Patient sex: M
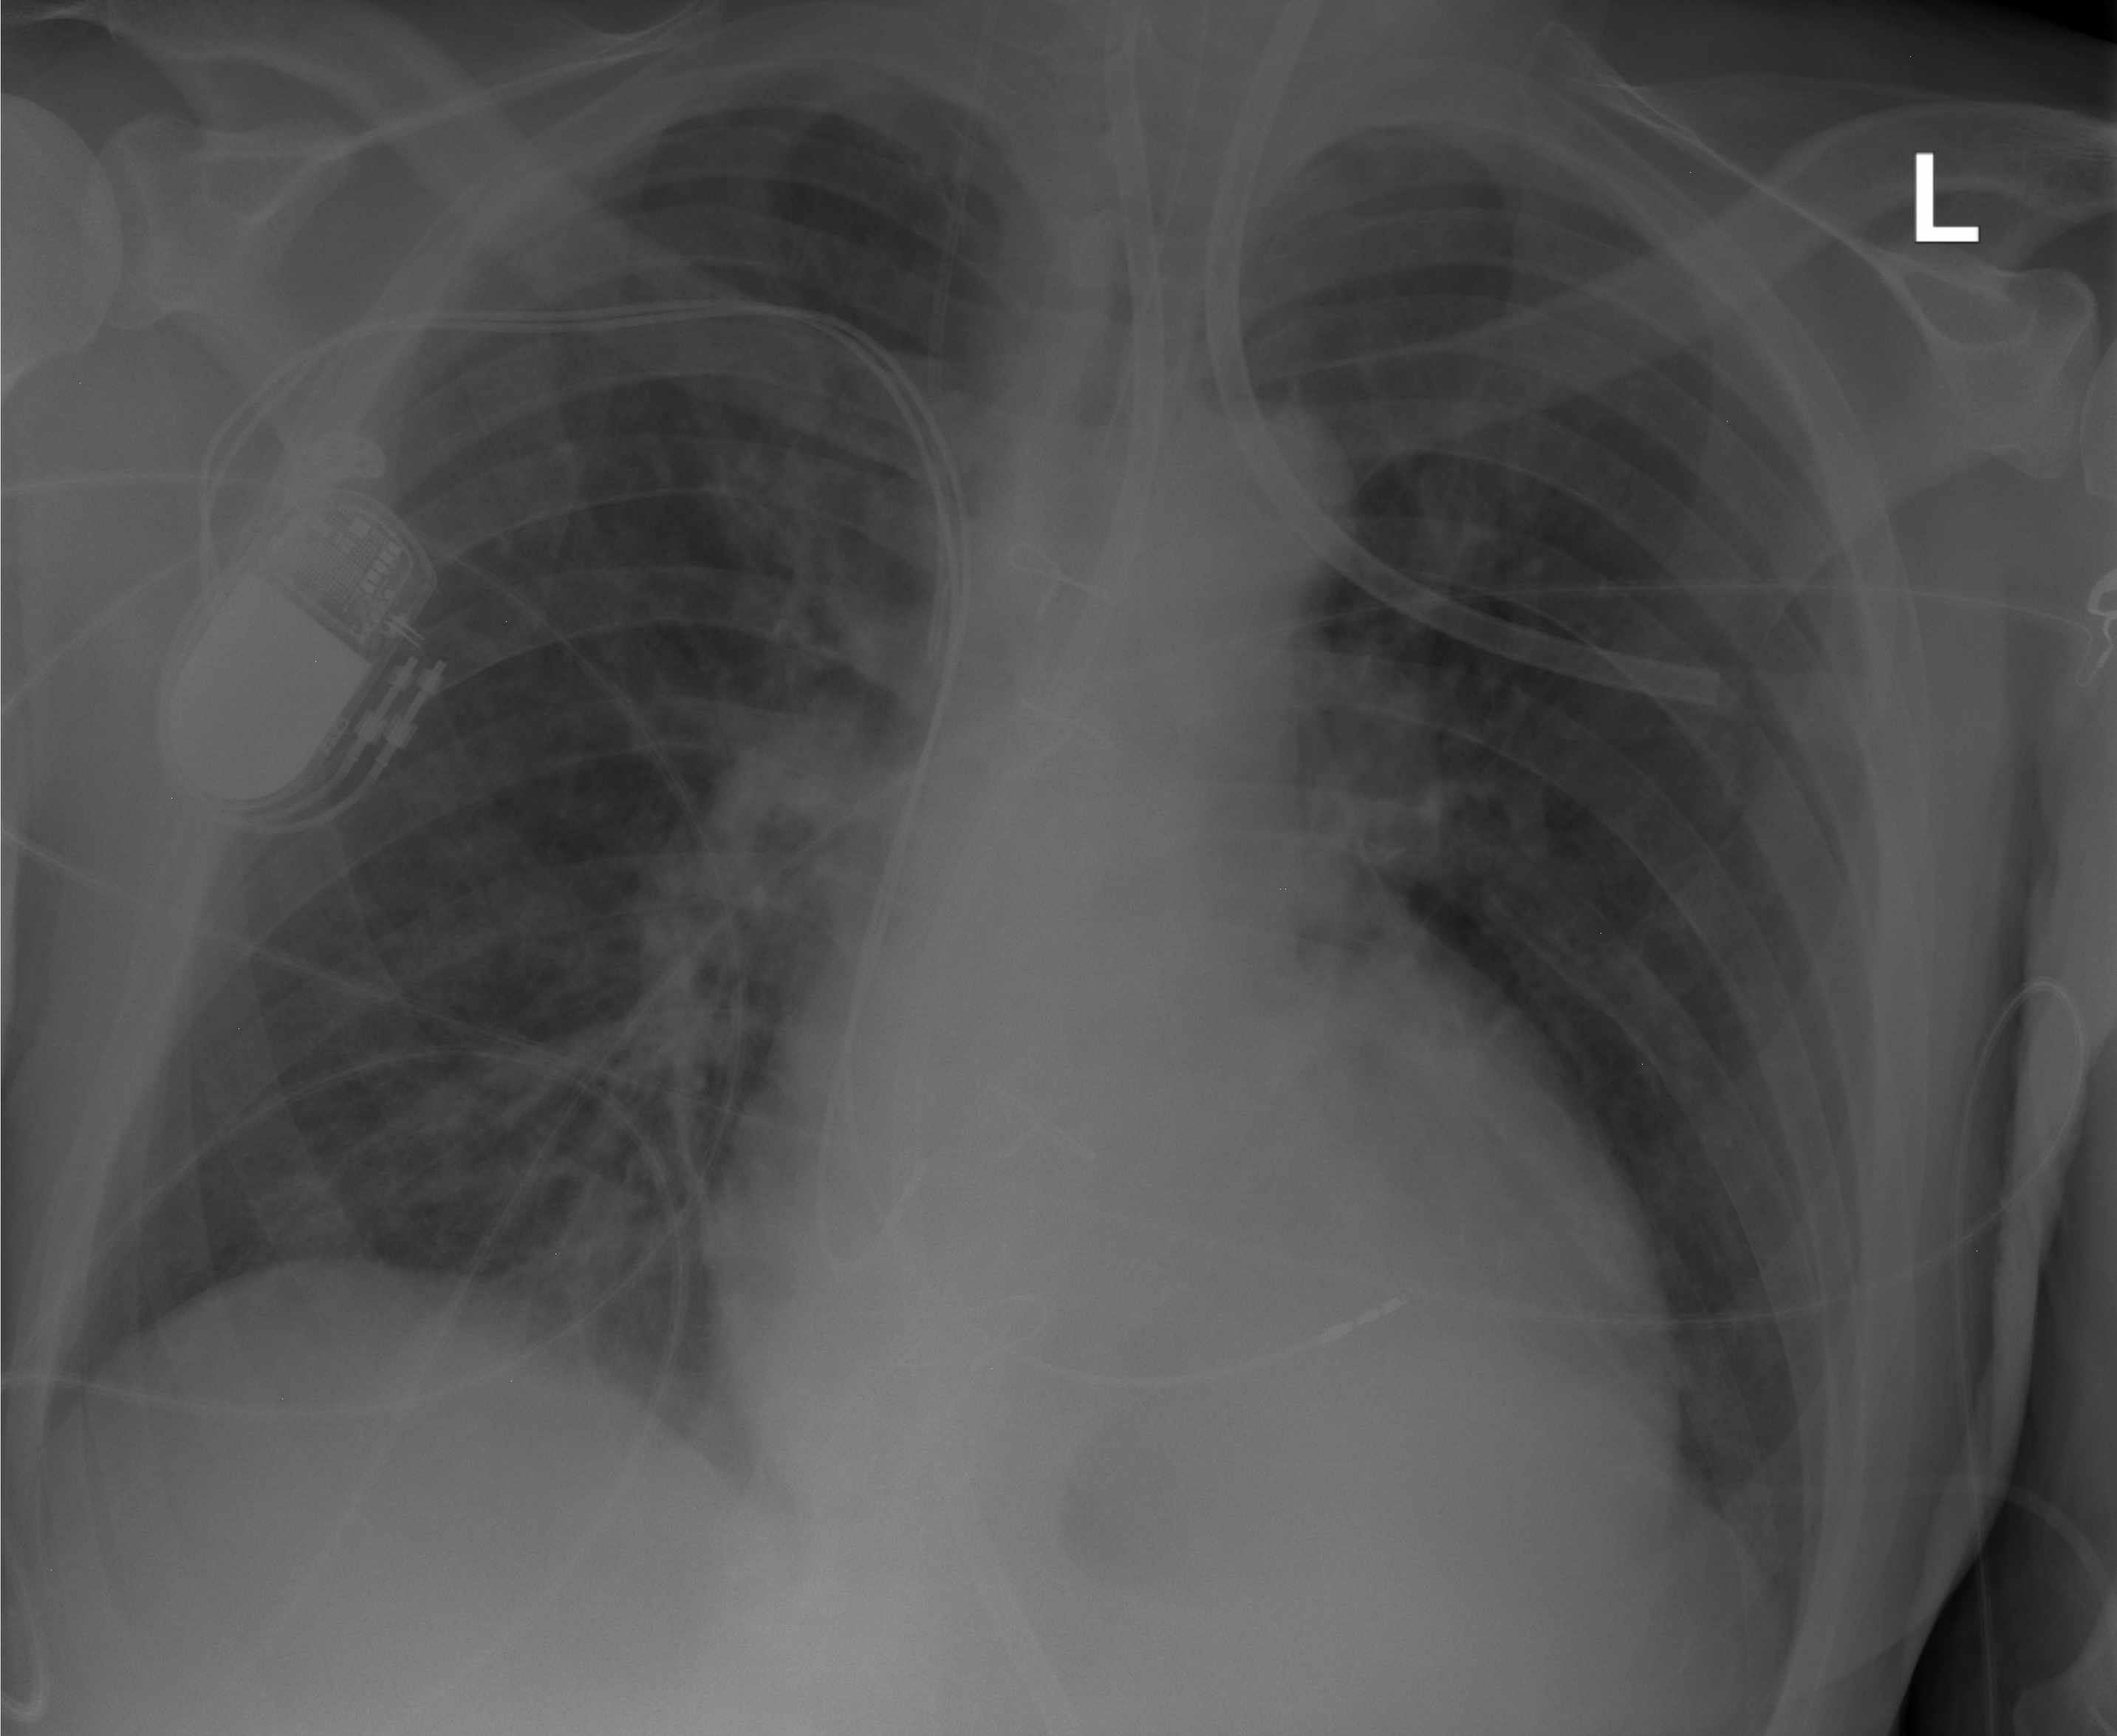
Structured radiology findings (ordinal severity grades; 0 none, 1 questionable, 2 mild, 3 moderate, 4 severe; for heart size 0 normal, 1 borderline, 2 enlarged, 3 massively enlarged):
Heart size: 2
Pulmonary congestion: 2
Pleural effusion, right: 0
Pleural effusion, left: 0
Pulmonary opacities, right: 0
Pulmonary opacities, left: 0
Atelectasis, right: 0
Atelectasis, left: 0